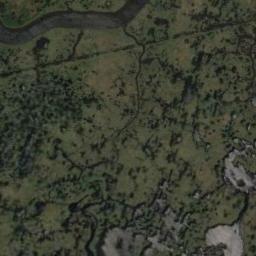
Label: wetland